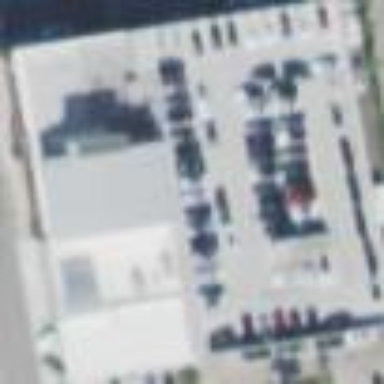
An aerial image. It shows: Building housing car shop.